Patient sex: M
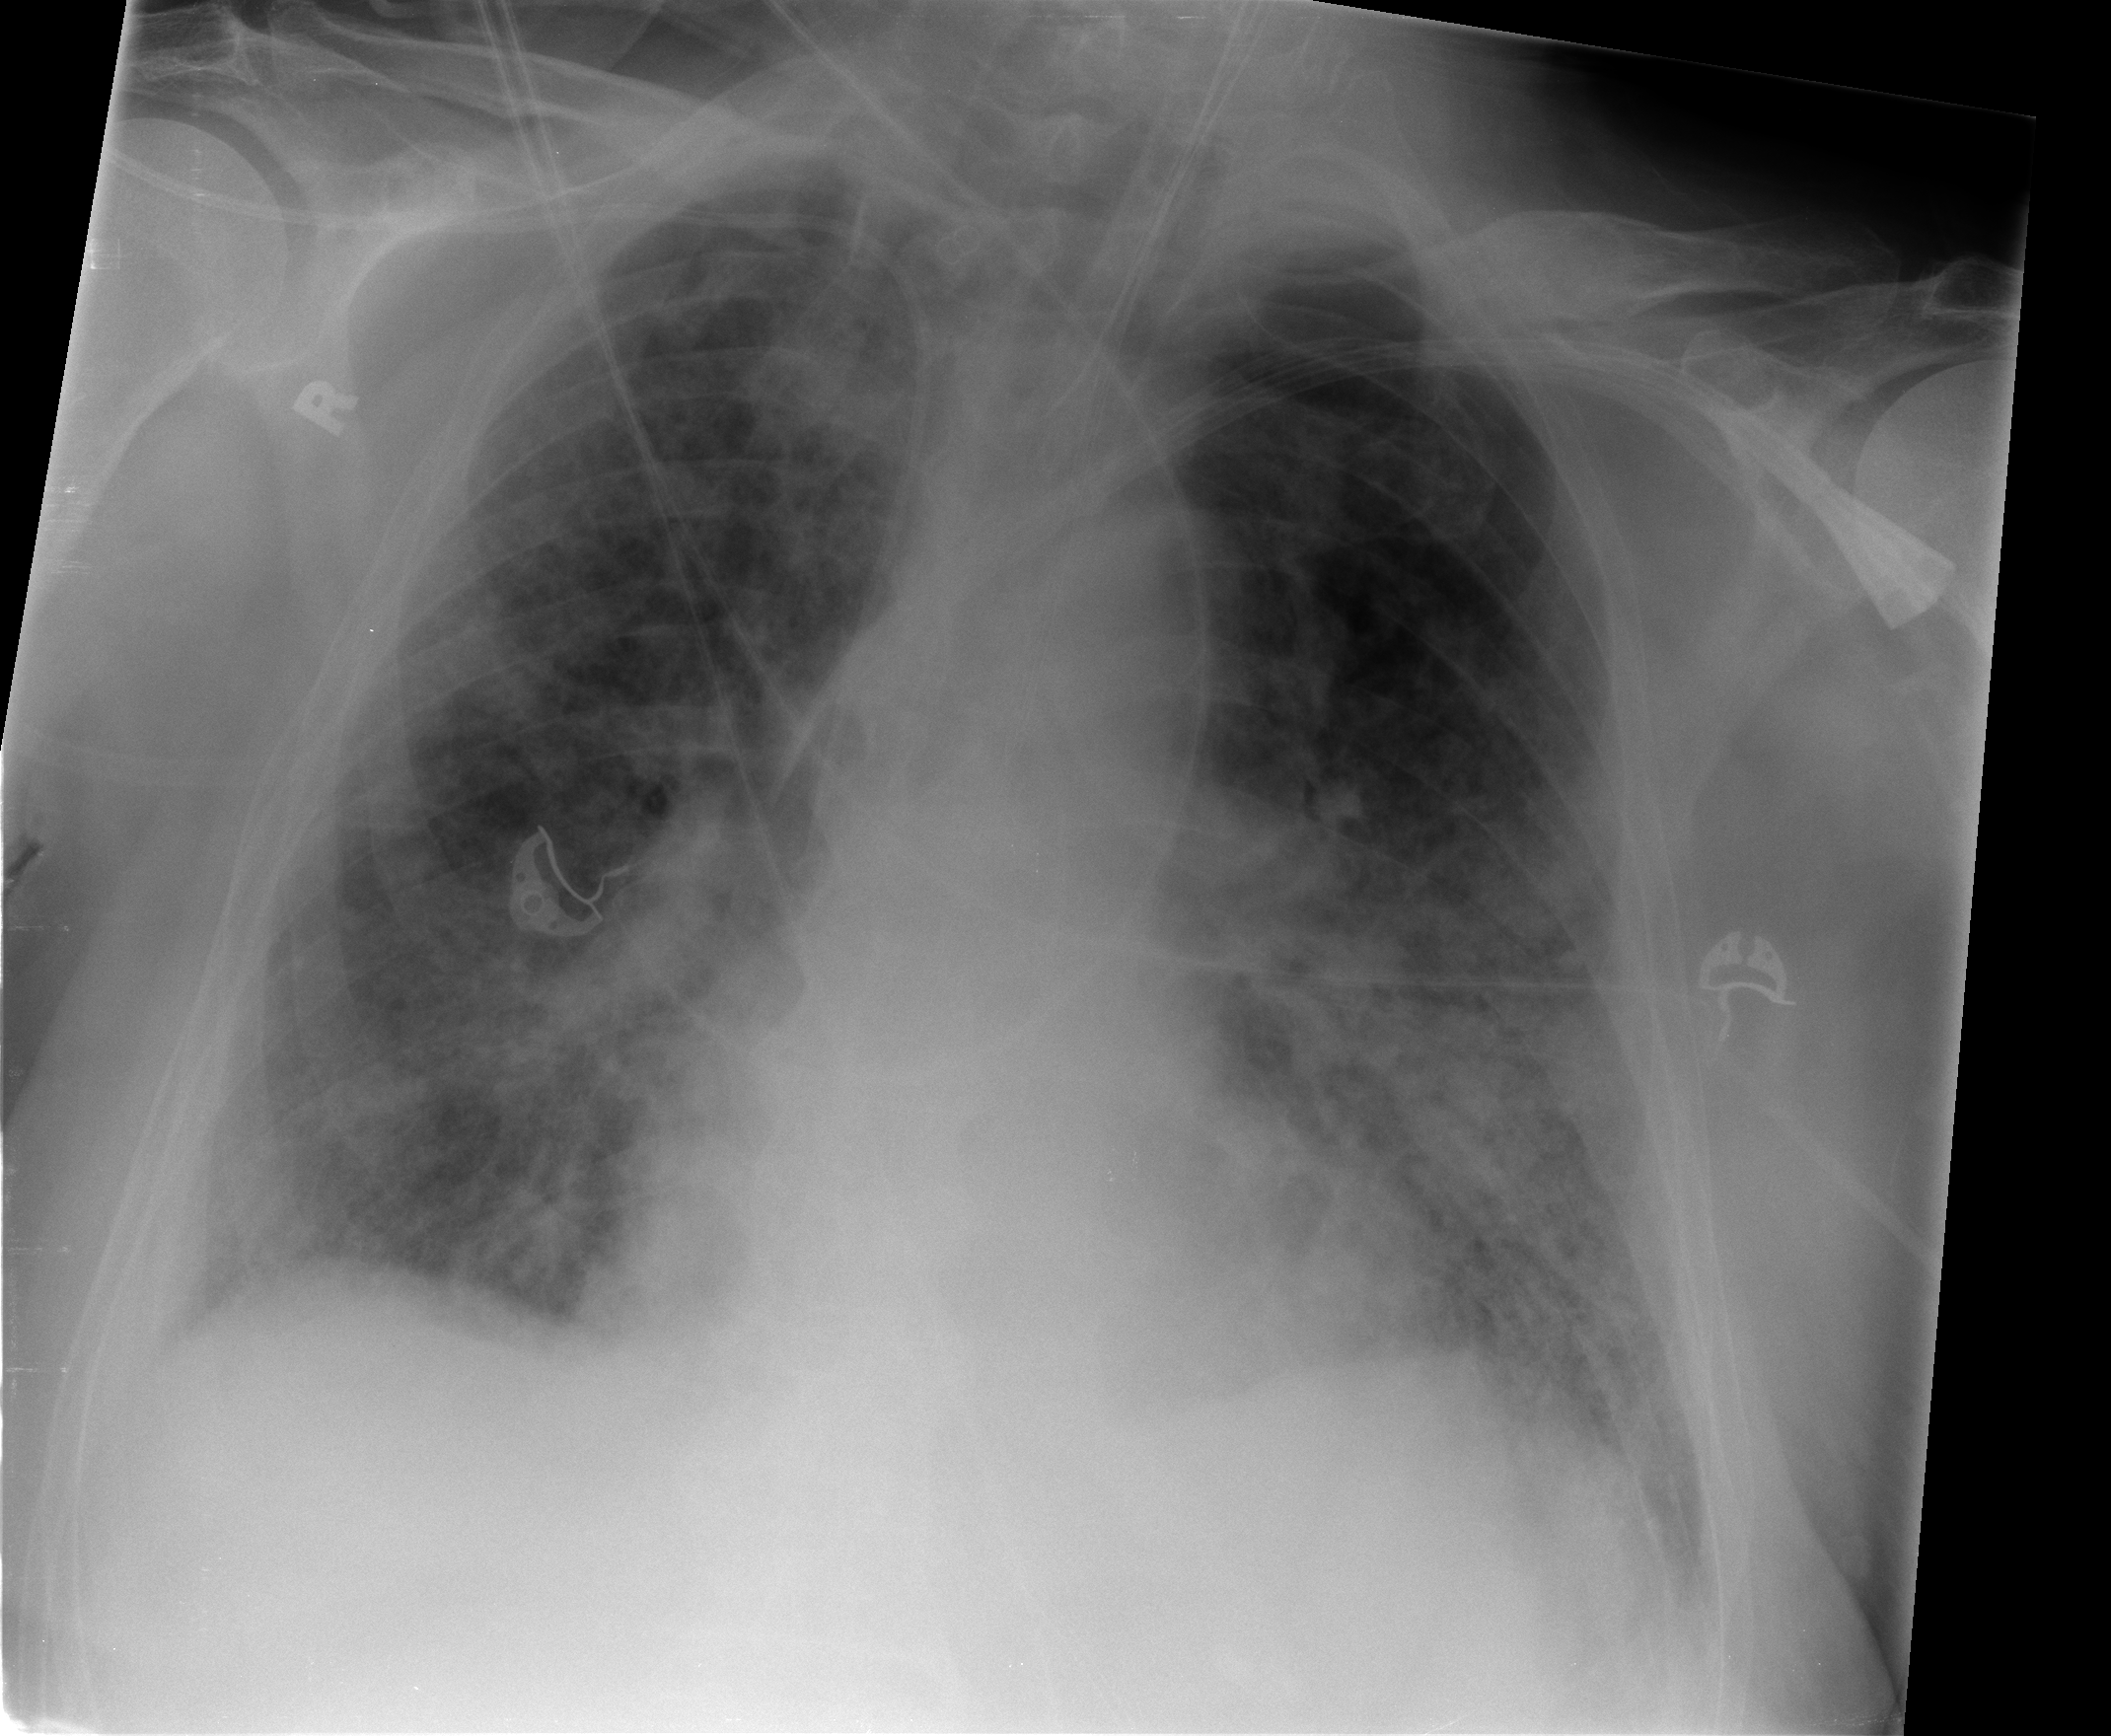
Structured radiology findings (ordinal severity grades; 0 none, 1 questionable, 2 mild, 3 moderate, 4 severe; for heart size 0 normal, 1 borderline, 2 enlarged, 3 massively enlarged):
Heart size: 0
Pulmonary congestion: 0
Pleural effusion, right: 2
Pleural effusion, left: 1
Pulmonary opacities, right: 4
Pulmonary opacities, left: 4
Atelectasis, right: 2
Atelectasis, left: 2